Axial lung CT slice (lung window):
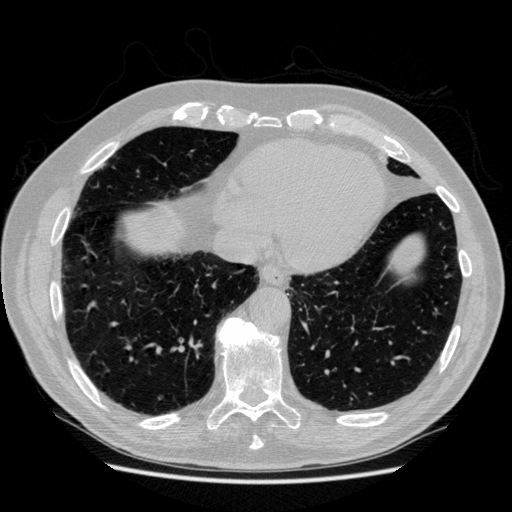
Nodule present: no